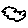
Label: cloud